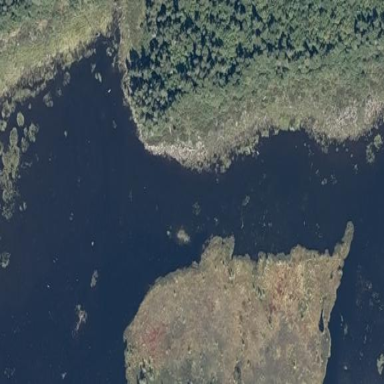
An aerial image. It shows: Bog wetland with water.